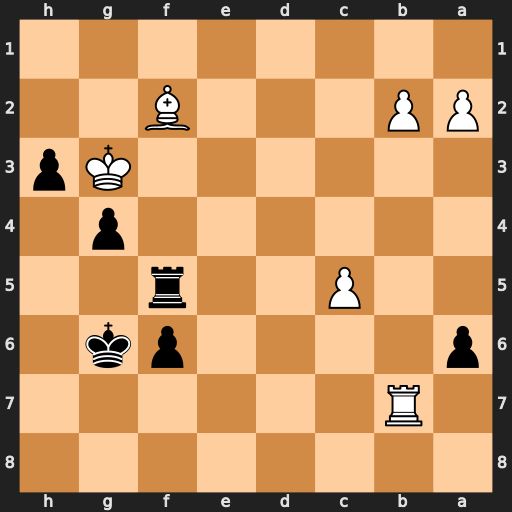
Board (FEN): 8/1R6/p4pk1/2P2r2/6p1/6Kp/PP3B2/8
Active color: b
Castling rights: -
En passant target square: -
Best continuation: Rf3+ Kxg4 h2 Kxf3 h1=Q+